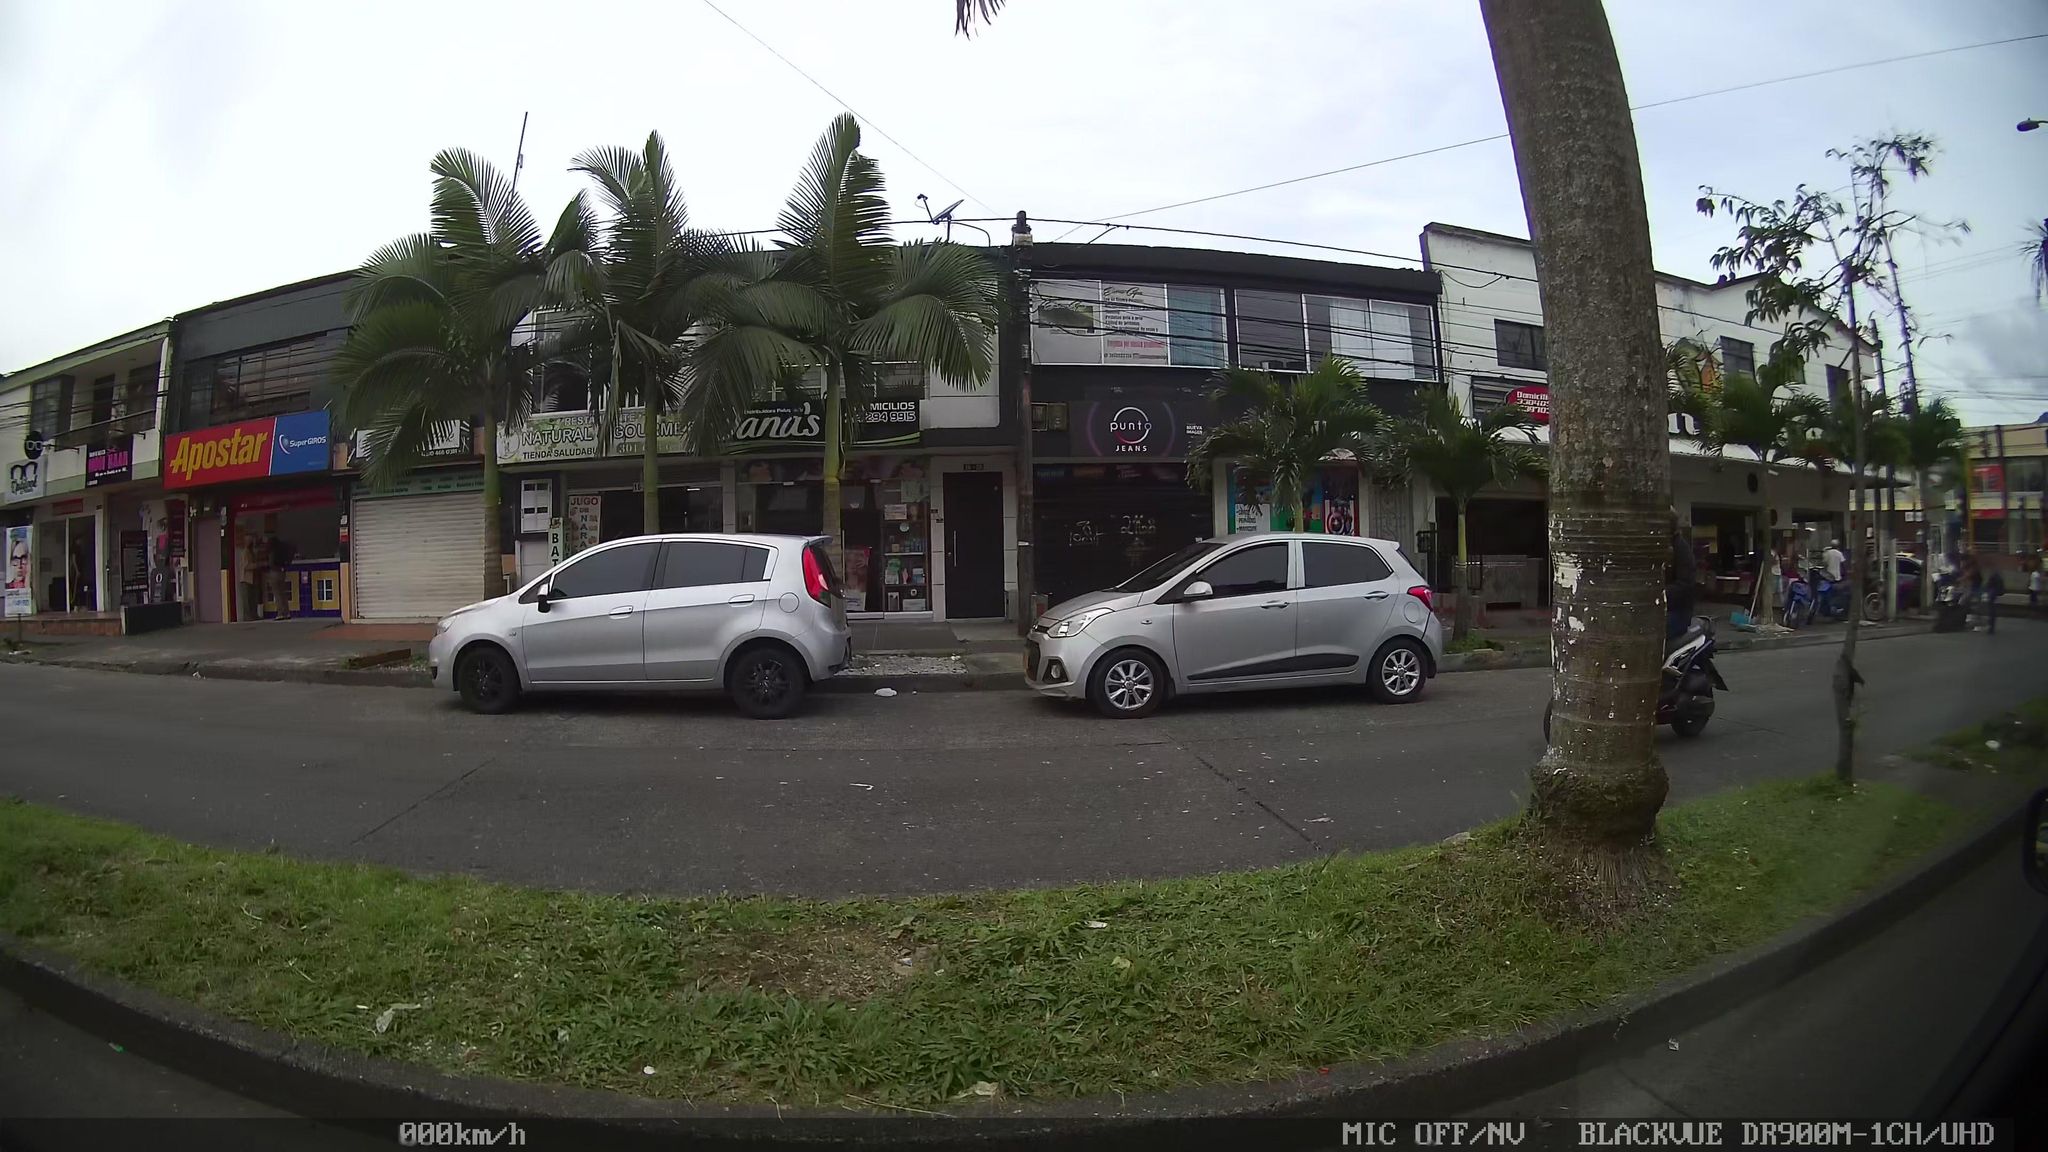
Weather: clear
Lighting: day
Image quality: good
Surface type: driving surface
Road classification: tertiary
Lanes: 1
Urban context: urban centre
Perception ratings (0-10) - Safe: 4.92, Lively: 6.14, Beautiful: 1.82, Boring: 0.54, Depressing: 1.29, Wealthy: 1.71